Question: I have the following image with sprite background:
HTML:
'''
<li>
<img class="imgicons icons22" align="absmiddle" src="">
<a href="#"></a>
</li>
'''
CSS:
'''
.icons22 {
display: inline-block;
background-position: -114px -306px;
background-repeat: no-repeat;
}
.imgicons {
width: 16px;
height: 16px;
background: url('../images/main.png') repeat scroll 0% 0% transparent;
}
'''
Output is :

How should I remove outline border from image? I have checked this in FF/Chrome.
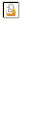
Answer: You can stretch it out to fill space as needed:
'''
"data:image/png;base64,iVBORw0KGgoAAAANSUhEUgAAAAEAAAABCAMAAAAoyzS7AAAAA1BMVEUAAACnej3aAAAAAXRSTlMAQObYZgAAAA1JREFUeNoBAgD9/wAAAAIAAVMrnDAAAAAASUVORK5CYII="
'''
HTML:
'''
<img align="absmiddle" src="data:image/png;base64,iVBORw0KGgoAAAANSUhEUgAAAAEAAAABCAMAAAAoyzS7AAAAA1BMVEUAAACnej3aAAAAAXRSTlMAQObYZgAAAA1JREFUeNoBAgD9/wAAAAIAAVMrnDAAAAAASUVORK5CYII=" class="imgicons icons22">
'''
In demo border is none
<URL>
<URL>